Field crop: maize
Growth stage: 2
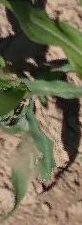
Species: maize